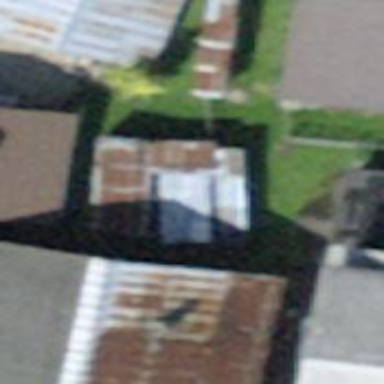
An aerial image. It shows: Residential building.